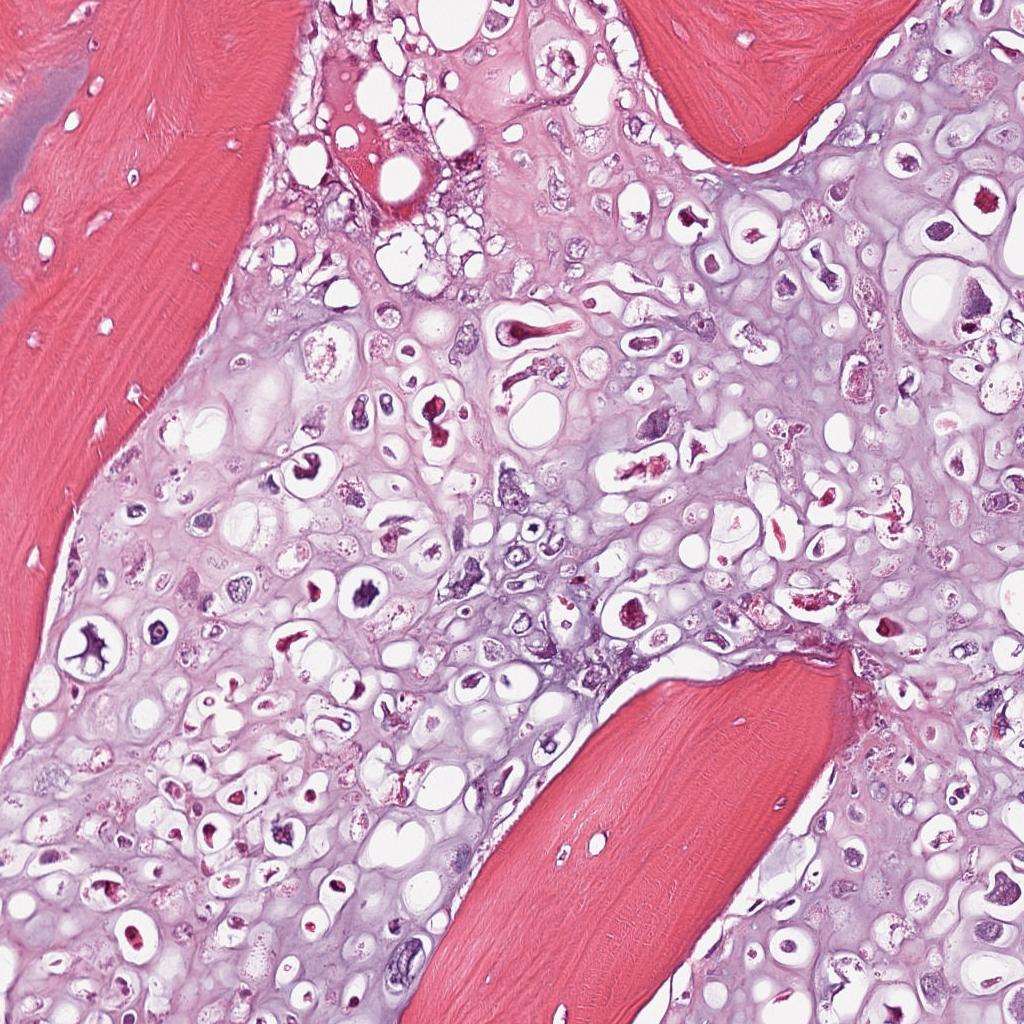
Label: Viable